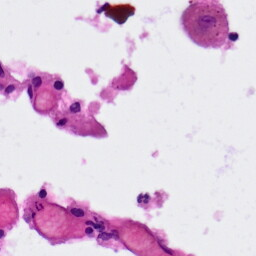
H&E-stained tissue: Lung